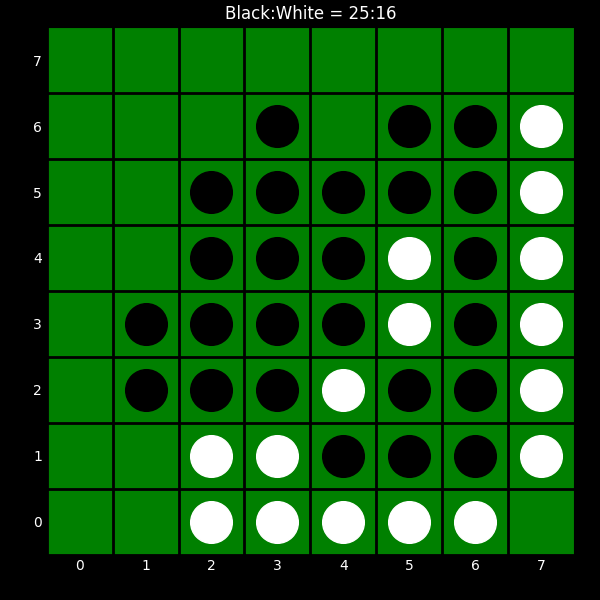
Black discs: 25
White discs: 16